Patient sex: M
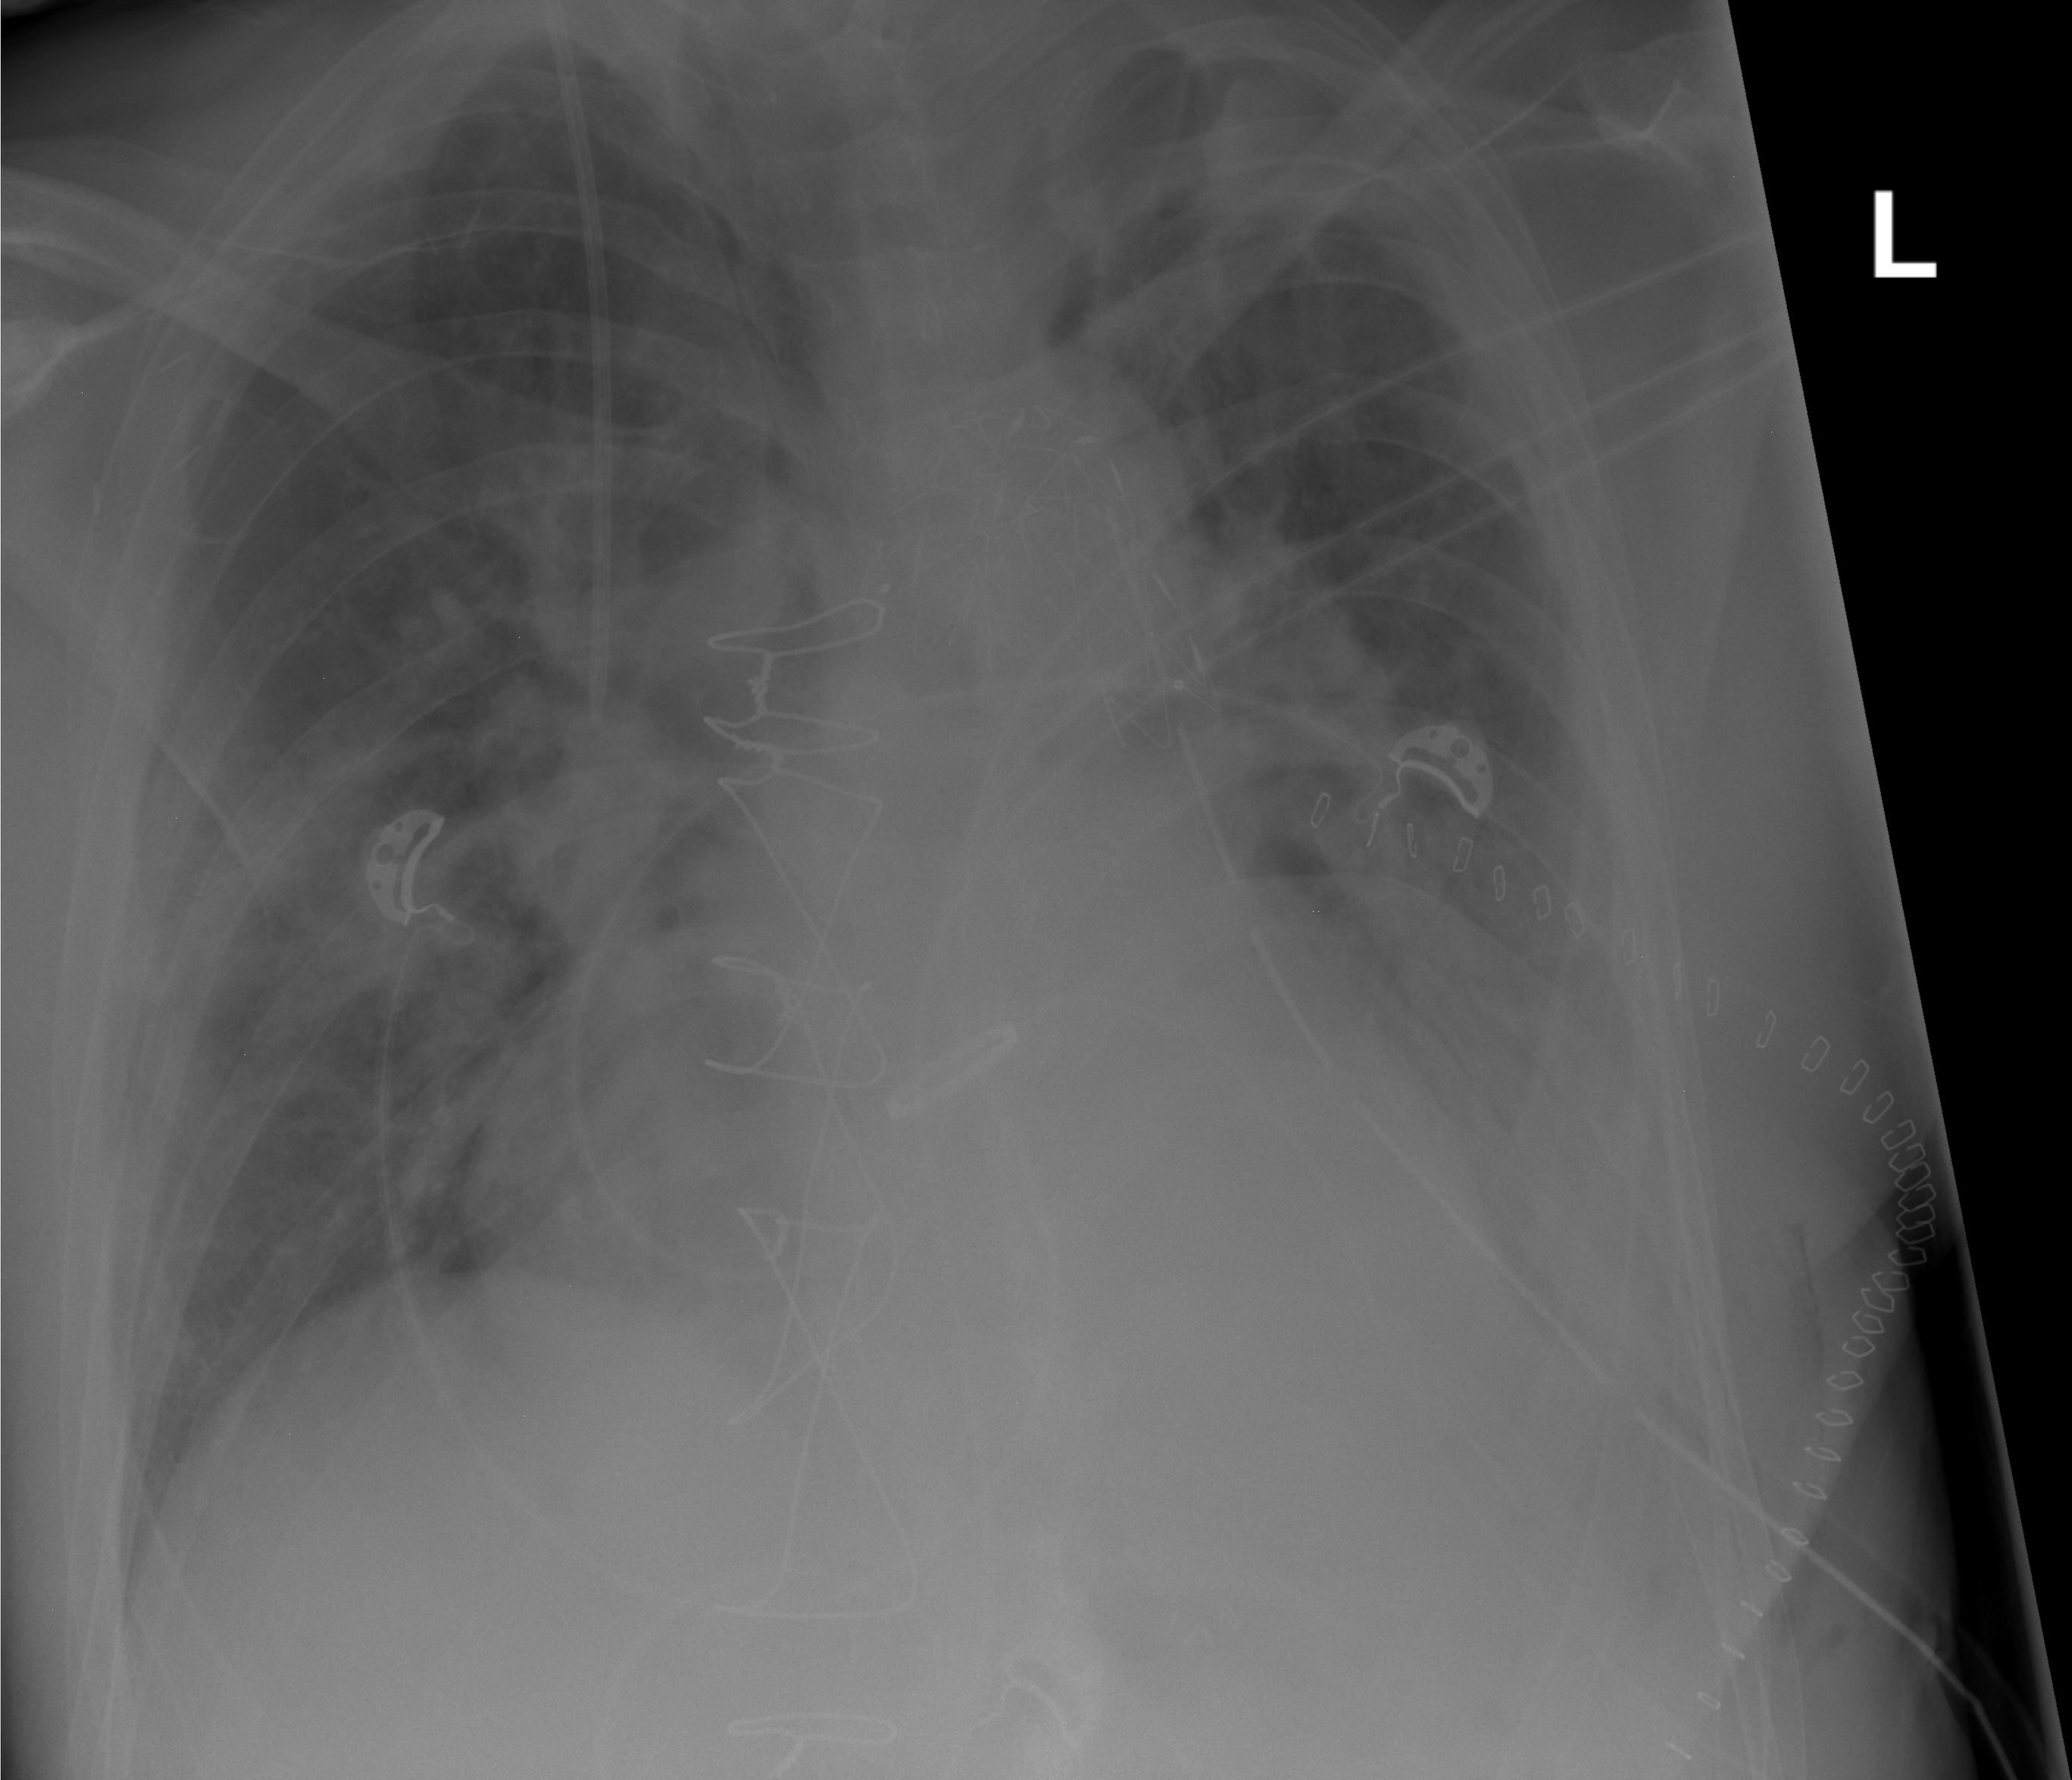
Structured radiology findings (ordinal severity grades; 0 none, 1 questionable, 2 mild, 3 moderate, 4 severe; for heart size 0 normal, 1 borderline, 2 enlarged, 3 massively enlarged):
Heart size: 2
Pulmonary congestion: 2
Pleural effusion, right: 0
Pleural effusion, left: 2
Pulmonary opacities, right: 2
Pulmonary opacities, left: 2
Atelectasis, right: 0
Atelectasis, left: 2